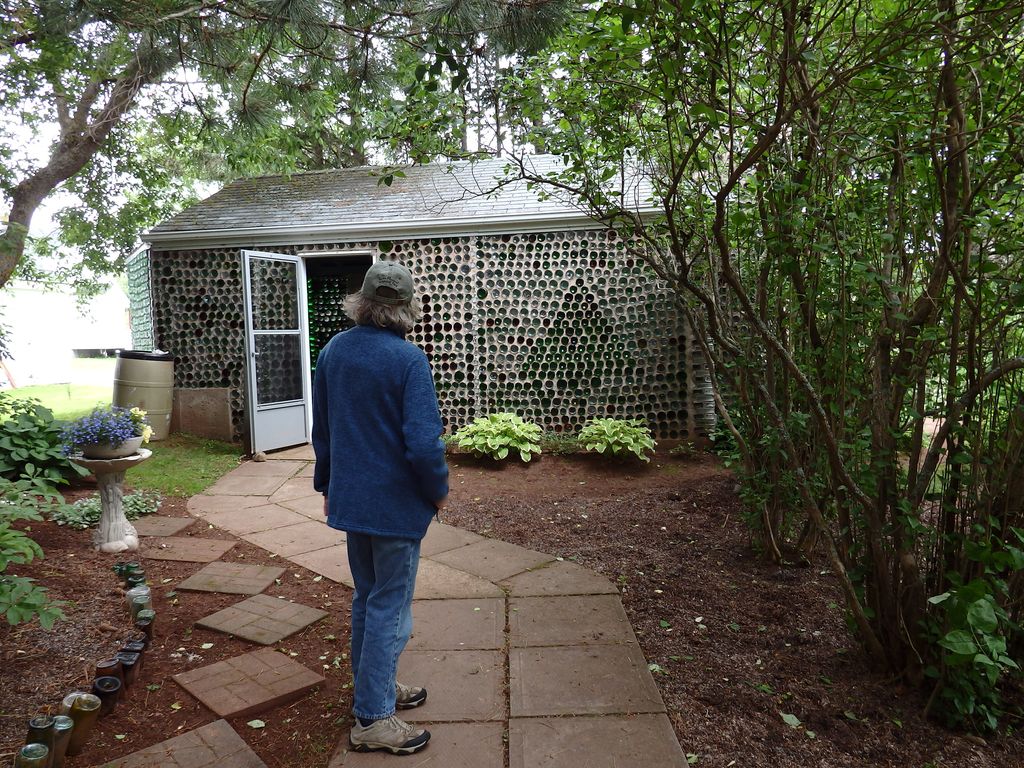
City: charlottetown